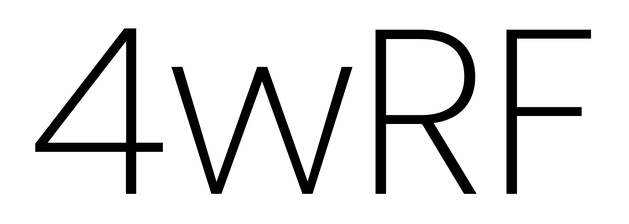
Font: Poppins-ExtraLight